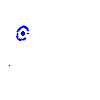
Particle: electron